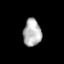
Tissue: prostate
Cell type: T cells
Senescence score: 0.7059
Nuclear area (px): 481
Mean DAPI intensity: 178.944